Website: apple-inc
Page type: review-order
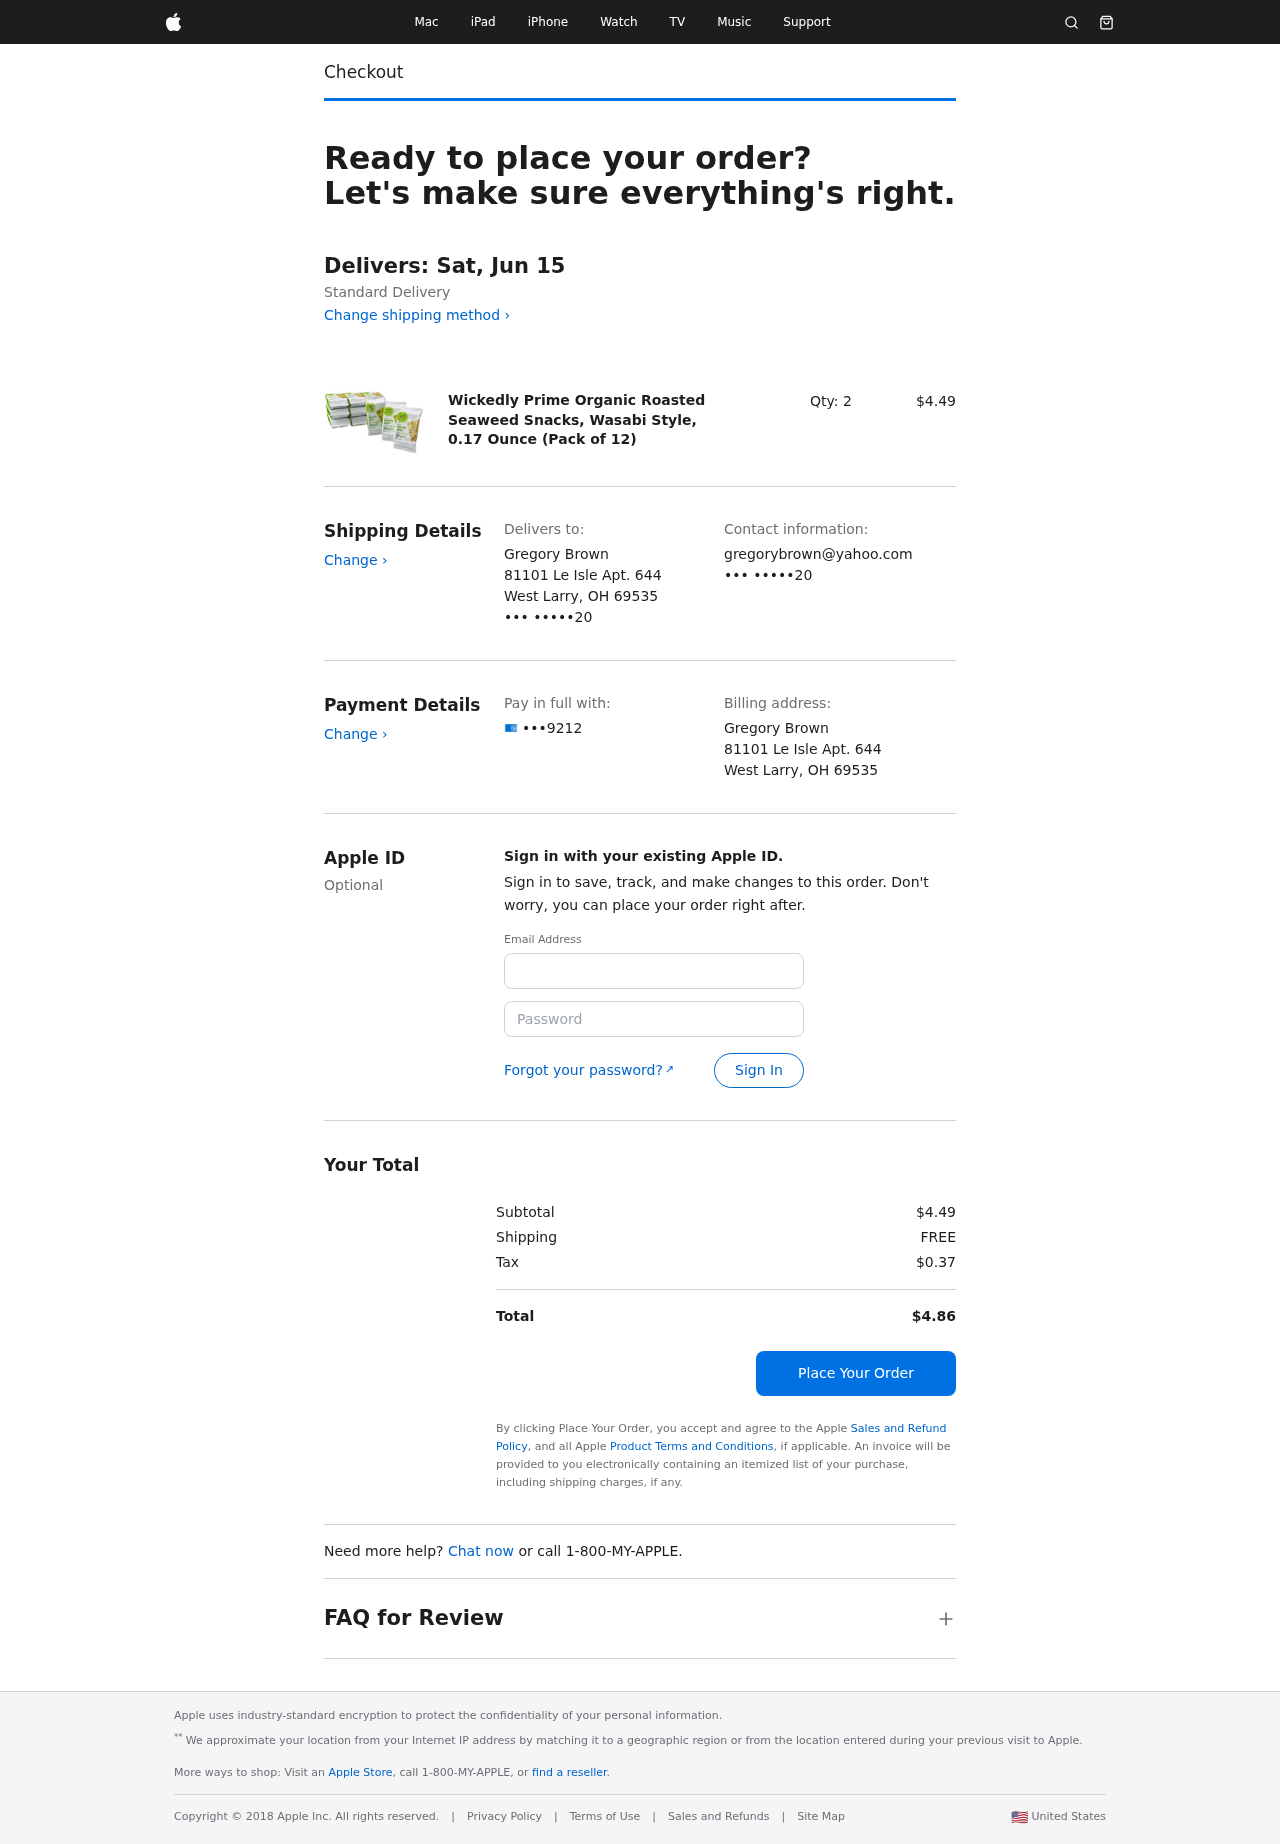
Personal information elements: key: PII_CARD_LAST4
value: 9212
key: PII_CITY_STATE_ZIP
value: West Larry, OH 69535
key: PII_EMAIL3
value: gregorybrown@yahoo.com
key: PII_FULLNAME
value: Gregory Brown
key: PII_PHONE_SUFFIX
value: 20
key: PII_STREET
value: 81101 Le Isle Apt. 644
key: PII_EMAIL2
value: gregorybrown@yahoo.com
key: PII_PHONE_SUFFIX2
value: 20
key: PII_FULLNAME2
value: Gregory Brown
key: PII_STREET2
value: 81101 Le Isle Apt. 644
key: PII_CITY_STATE_ZIP2
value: West Larry, OH 69535
Product elements: key: PRODUCT1_NAME
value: Wickedly Prime Organic Roasted Seaweed Snacks, Wasabi Style, 0.17 Ounce (Pack of 12)
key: PRODUCT1_PRICE
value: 4.49
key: PRODUCT1_QUANTITY
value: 2
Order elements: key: ORDER_DELIVERY_DATE
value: Delivers: Sat, Jun 15
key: ORDER_SUBTOTAL
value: $4.49
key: ORDER_SHIPPING_COST
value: FREE
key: ORDER_TAX
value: $0.37
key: ORDER_TOTAL
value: $4.86